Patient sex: M
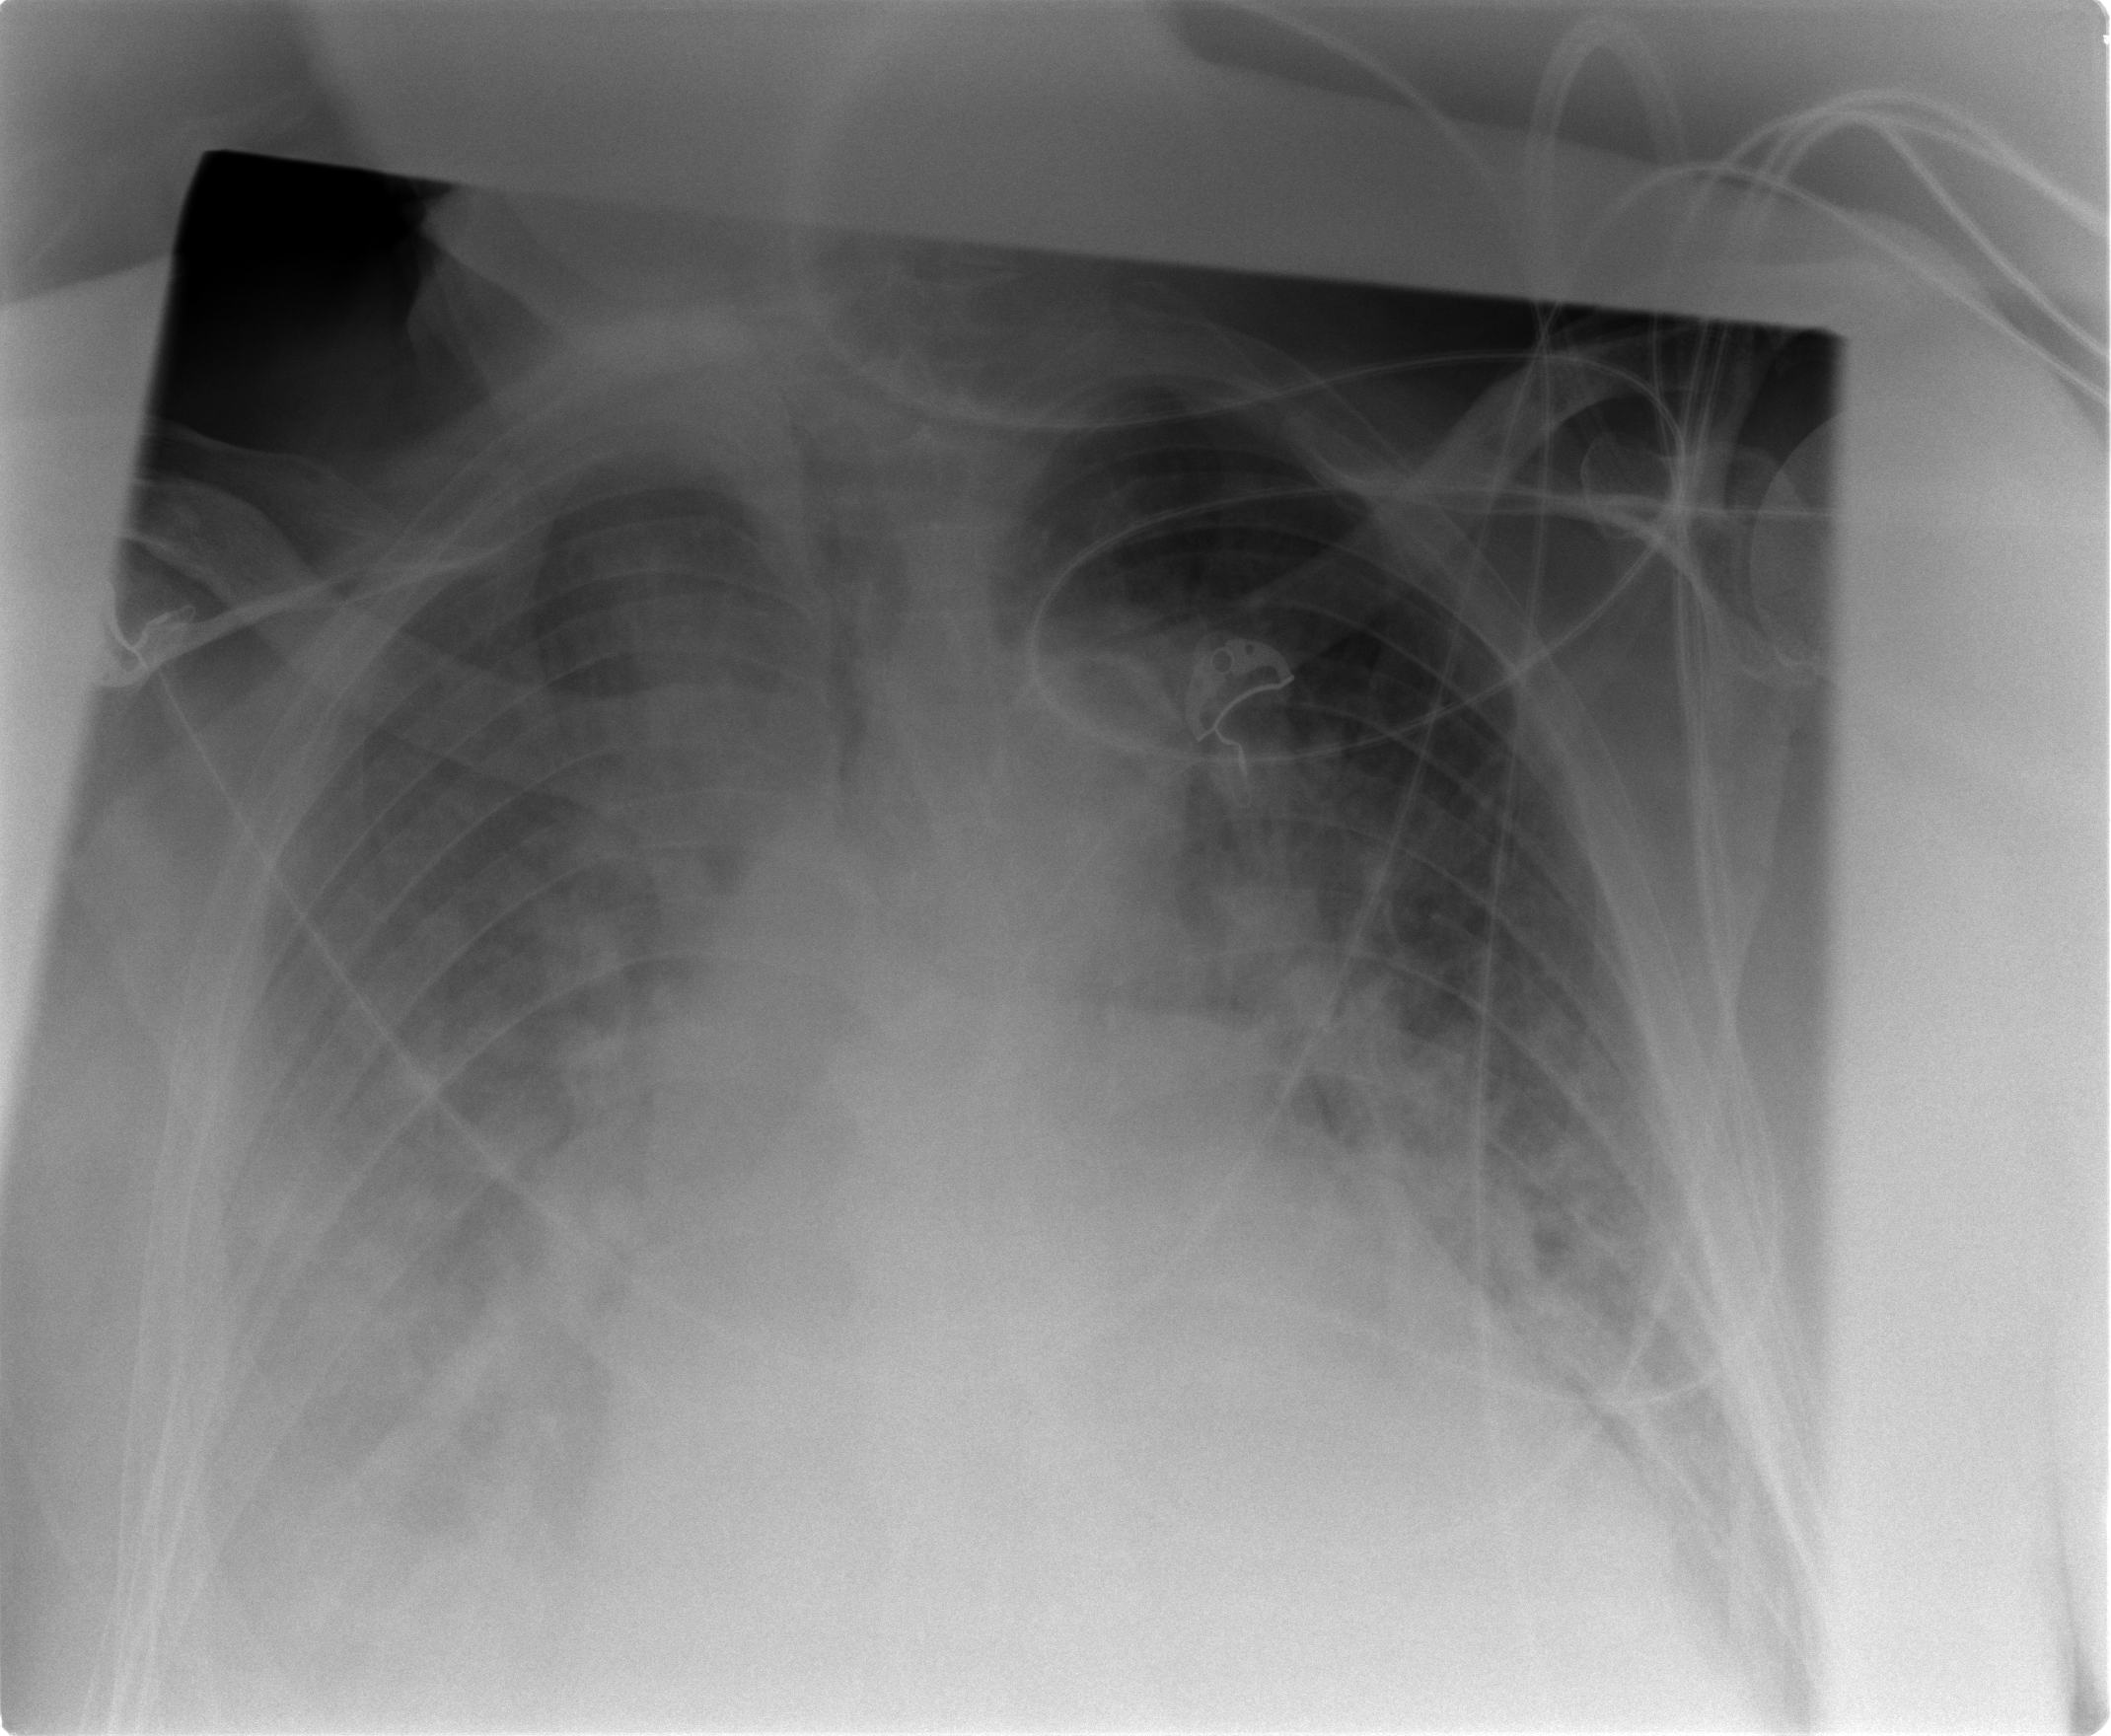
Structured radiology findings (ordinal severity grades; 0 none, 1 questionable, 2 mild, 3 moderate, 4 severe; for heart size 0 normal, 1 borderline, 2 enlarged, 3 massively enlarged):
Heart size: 3
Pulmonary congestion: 2
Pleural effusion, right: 3
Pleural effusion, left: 2
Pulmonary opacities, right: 3
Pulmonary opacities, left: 2
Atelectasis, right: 3
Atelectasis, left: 3